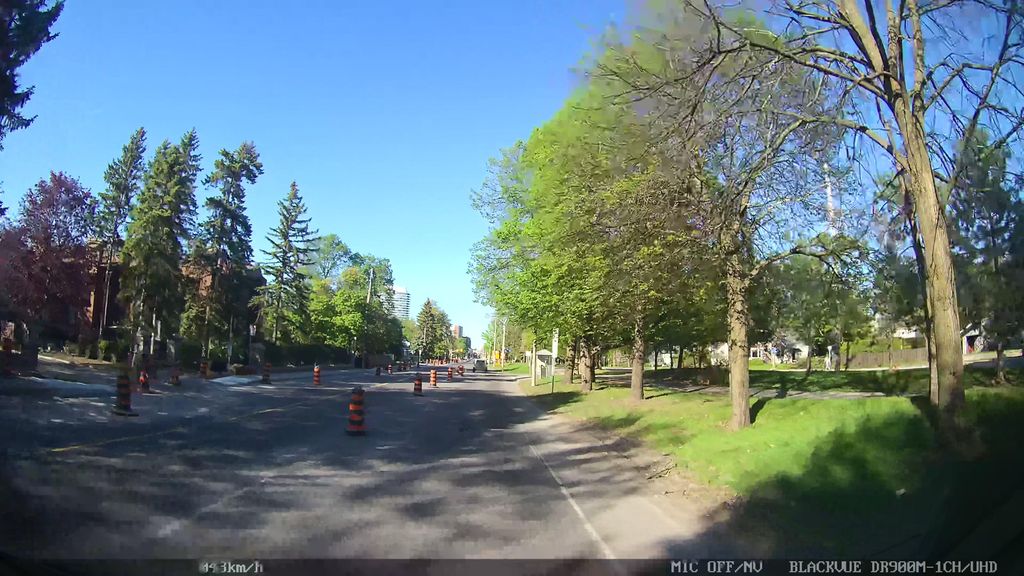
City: ottawa-gatineau